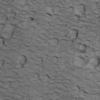
Label: not_dusty